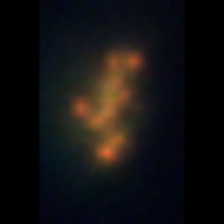
Taxon: Unknown_detritus
Group: Unknown